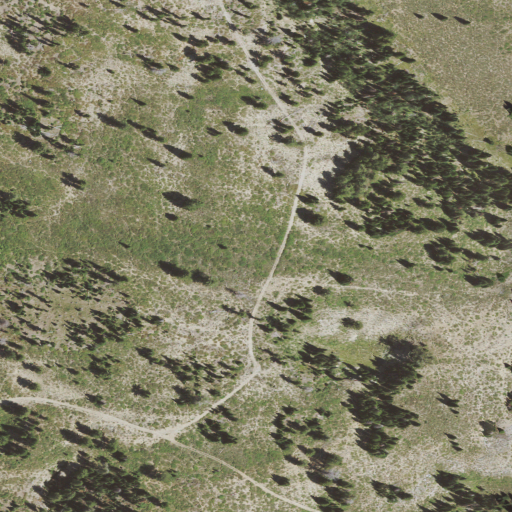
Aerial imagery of ridge(s) in Utah named Crab Ridge containing shrub, evergreen forest, and deciduous forest